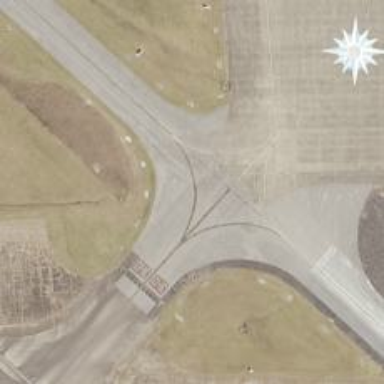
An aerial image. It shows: Taxiway at the airport with asphalt surface.